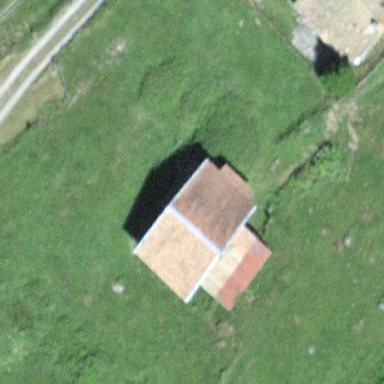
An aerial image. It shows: Barn.